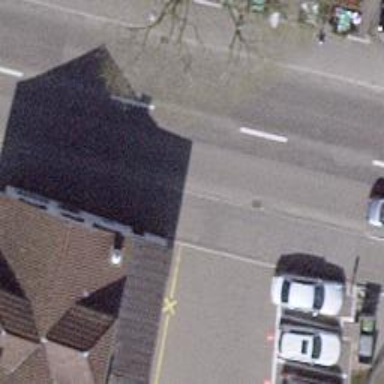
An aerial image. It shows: Primary road with asphalt surface and designated cycle lane.